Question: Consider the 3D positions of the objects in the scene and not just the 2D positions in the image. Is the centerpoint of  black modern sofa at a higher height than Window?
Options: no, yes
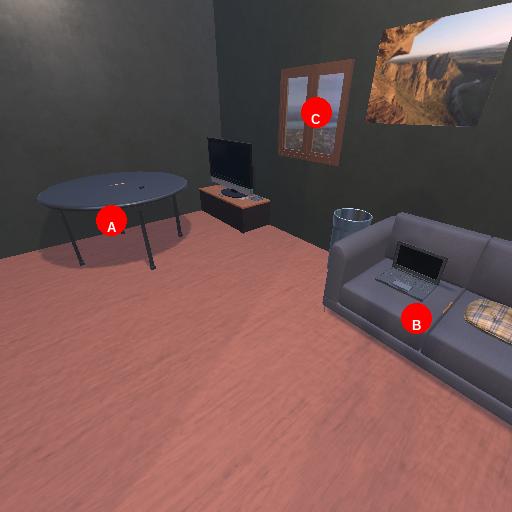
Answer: no